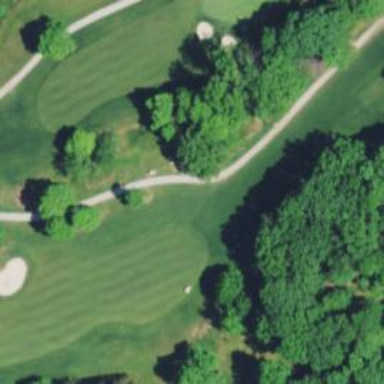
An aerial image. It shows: Golf cartpath that is also road path.